Interaction volume radius: 5 \u00c5
Interaction volume height: 10 \u00c5
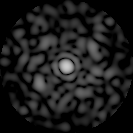
Disorder parameter: 0.7886